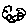
Label: flower